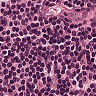
Metastatic tissue present: no